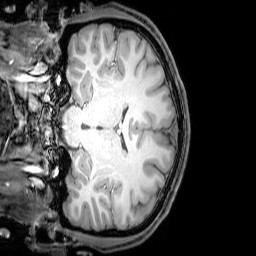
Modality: T1w
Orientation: coronal
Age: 21
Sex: male
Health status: healthy
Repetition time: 0.081 s
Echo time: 0.037 s